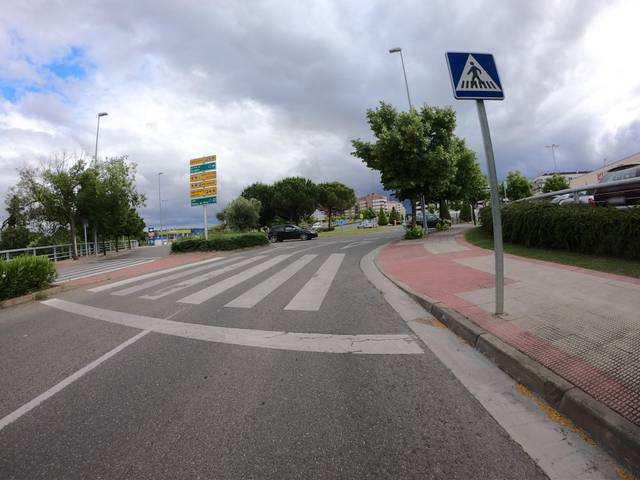
Region: Spain
Coordinates: 42.463, -2.419